Question: Hello I am working with shape file in my yii2 project. I have created function to upload and read shape files. (.shp, .shx, .dbf).
I am getting data like :

In above image I am getting x and y cordinate. From it how can i get lat and long ?
I need to save this in database and display in map.
How to convert x and y to lat and long in php.
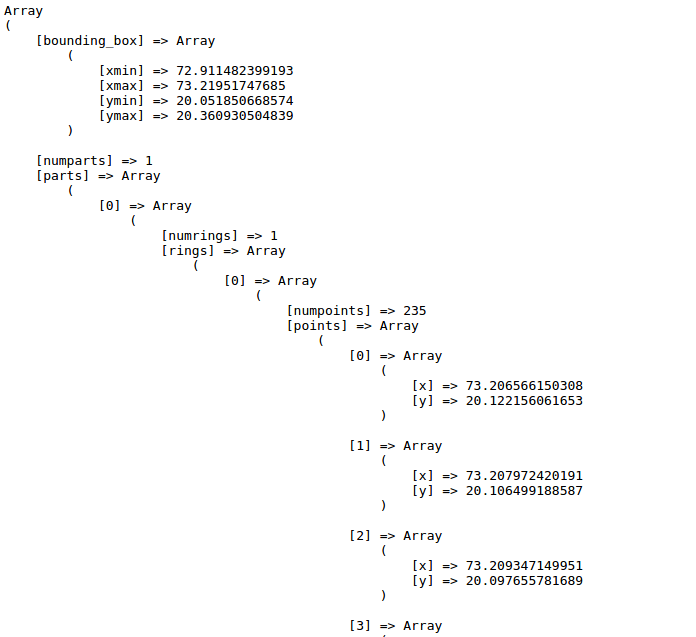
Answer: The 'x' coordinates are the latitudes and 'y' coordinates are the longitudes. There is no need to convert these unless you want to work with a coordinate system that doesn't use decimal degrees.